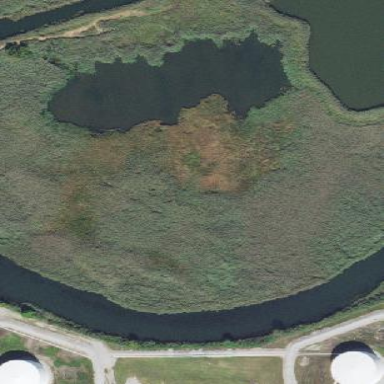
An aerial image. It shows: Wetland area characterized by reedbeds and grass landcover.